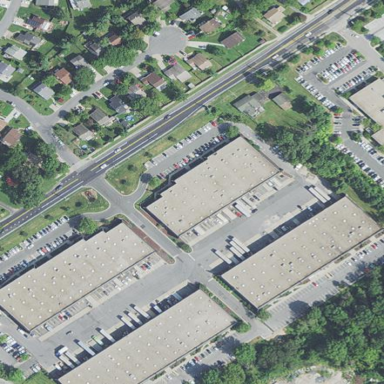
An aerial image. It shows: Commercial building.